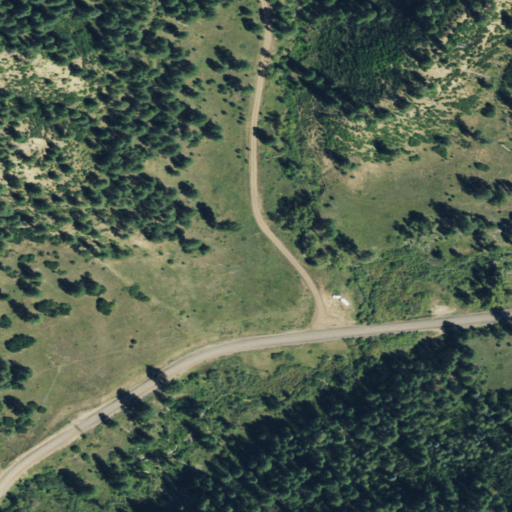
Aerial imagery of valley in Colorado named Lefthand Canyon containing shrub, evergreen forest, woody wetlands, deciduous forest, and herbaceous wetlands